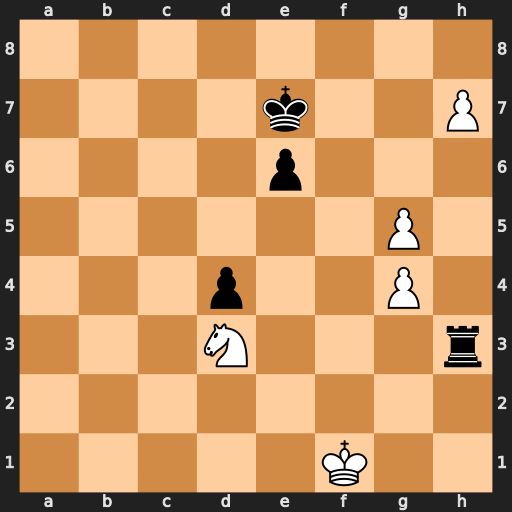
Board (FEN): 8/4k2P/4p3/6P1/3p2P1/3N3r/8/5K2
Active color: w
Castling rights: -
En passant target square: -
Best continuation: g6 Kf6 Nf4